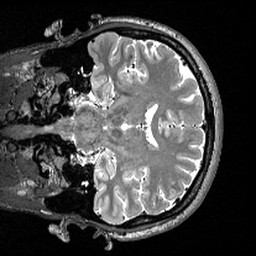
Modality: T2w
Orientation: coronal
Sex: female
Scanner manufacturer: siemens
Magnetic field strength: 3 T
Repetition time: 3 s
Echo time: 0.418 s